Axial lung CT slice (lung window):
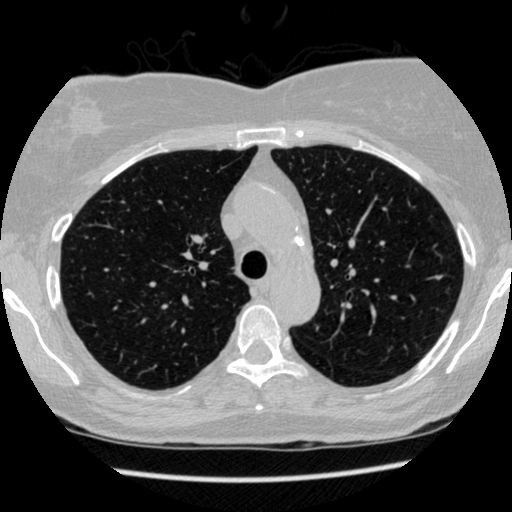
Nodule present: no